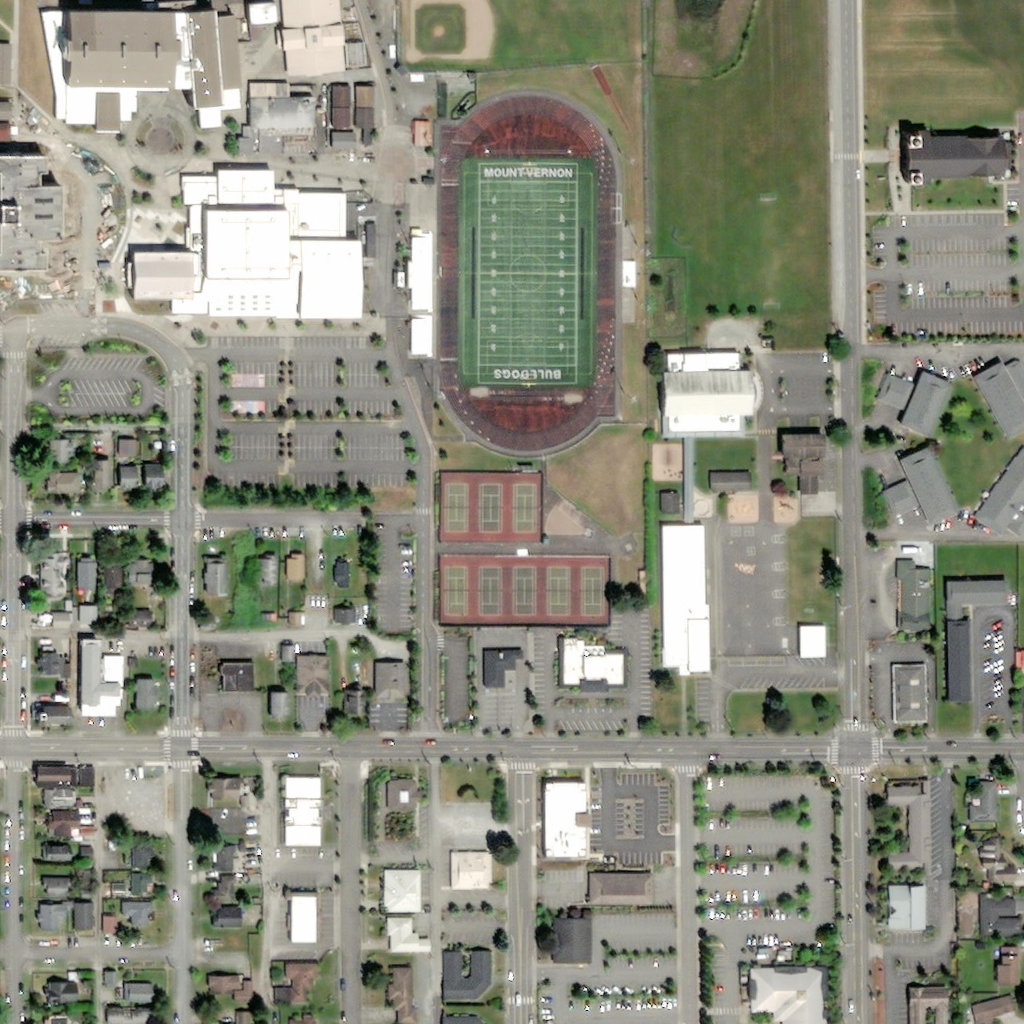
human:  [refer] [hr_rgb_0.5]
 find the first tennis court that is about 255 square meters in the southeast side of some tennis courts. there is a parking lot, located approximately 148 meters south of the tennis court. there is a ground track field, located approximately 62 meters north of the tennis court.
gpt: <box>[[57, 55, 59, 60, 0]]</box>

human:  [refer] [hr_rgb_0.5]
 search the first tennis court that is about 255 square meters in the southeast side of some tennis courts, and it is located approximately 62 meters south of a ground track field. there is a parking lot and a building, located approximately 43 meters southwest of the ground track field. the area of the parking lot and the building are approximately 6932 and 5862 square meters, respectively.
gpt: <box>[[57, 55, 59, 60, 0]]</box>

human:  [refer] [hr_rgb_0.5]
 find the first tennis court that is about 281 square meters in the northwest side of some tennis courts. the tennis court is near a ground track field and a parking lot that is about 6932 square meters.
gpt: <box>[[43, 47, 46, 52, 0]]</box>

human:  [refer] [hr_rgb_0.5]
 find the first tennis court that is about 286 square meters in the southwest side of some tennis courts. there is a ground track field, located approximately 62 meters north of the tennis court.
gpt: <box>[[43, 55, 45, 60, 0]]</box>

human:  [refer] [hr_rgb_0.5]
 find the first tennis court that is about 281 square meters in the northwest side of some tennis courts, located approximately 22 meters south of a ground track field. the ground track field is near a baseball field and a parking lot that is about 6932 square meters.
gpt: <box>[[43, 47, 46, 52, 0]]</box>

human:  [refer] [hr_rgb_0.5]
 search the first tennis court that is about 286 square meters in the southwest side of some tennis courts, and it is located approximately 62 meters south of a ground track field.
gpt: <box>[[43, 55, 45, 60, 0]]</box>

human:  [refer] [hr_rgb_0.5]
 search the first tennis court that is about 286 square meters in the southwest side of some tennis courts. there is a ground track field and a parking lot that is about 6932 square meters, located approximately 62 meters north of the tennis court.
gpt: <box>[[43, 55, 45, 60, 0]]</box>